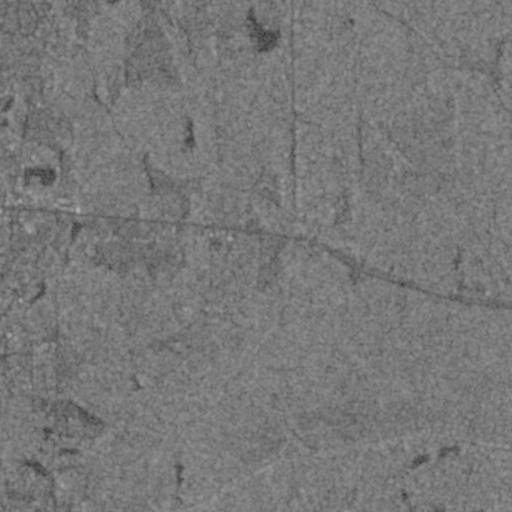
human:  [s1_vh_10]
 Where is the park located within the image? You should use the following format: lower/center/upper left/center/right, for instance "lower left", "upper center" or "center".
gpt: The park is located in the center right of the image.
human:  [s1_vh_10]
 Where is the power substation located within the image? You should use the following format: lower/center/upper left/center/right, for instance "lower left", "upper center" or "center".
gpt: The power substation is located in the center left of the image.
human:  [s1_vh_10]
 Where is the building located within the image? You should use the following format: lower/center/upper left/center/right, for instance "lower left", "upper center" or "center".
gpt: The building is located in the center left of the image.
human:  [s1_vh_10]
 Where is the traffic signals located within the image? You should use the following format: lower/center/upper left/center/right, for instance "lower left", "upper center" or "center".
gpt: The traffic signals is located in the center left of the image.
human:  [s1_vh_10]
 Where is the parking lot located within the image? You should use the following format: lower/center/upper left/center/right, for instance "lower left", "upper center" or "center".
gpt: There is no parking lot in the image.

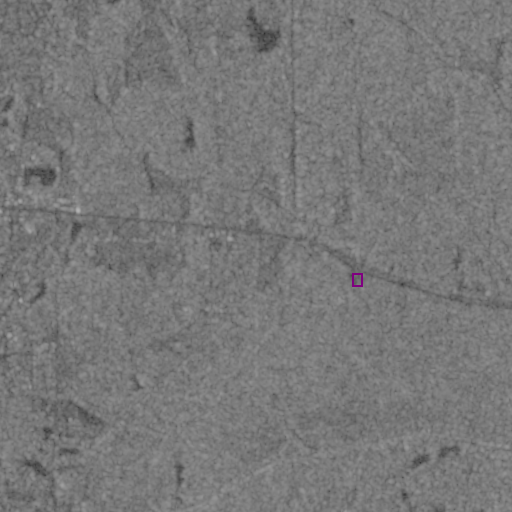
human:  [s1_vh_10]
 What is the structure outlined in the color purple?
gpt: The structure outlined in purple is a park.
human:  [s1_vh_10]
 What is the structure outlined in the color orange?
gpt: There is no orange outline.